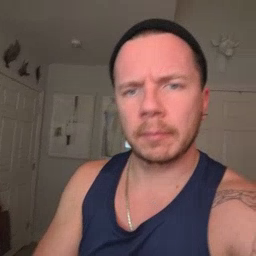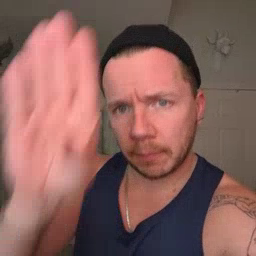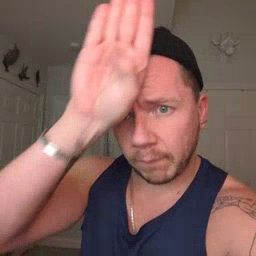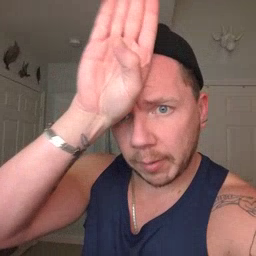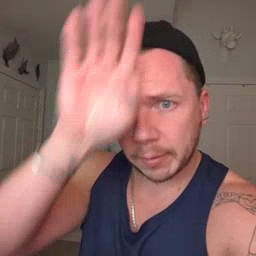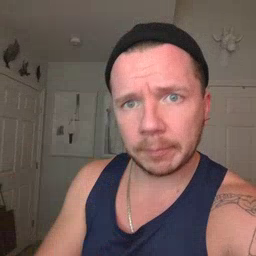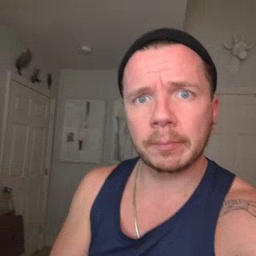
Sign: fireman